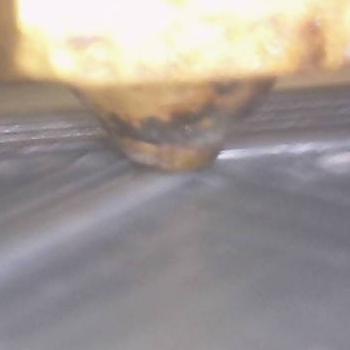
Flow rate: 89%